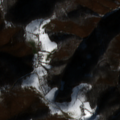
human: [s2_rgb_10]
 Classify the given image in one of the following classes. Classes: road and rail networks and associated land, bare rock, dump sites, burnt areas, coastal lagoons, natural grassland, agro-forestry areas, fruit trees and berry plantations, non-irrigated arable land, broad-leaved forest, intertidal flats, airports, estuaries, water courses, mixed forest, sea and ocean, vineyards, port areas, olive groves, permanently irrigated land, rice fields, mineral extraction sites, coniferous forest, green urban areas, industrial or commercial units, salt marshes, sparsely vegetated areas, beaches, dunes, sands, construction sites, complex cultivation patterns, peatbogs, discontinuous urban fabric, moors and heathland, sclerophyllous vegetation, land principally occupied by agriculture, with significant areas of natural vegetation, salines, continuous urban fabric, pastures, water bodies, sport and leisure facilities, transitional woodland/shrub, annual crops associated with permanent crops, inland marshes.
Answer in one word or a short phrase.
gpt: land principally occupied by agriculture, with significant areas of natural vegetation, broad-leaved forest